Field crop: tomato
Growth stage: 1
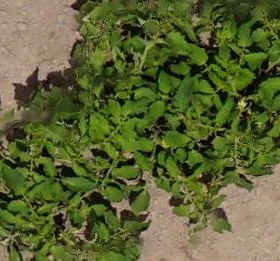
Species: tomato